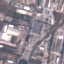
Label: Industrial